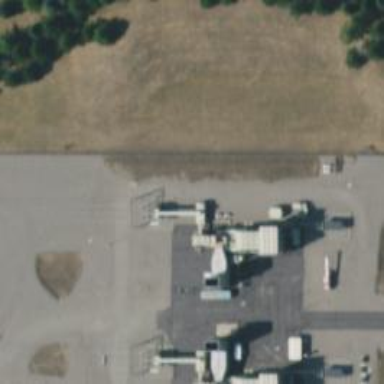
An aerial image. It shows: Gas-powered generator. It is gas turbine type generator.